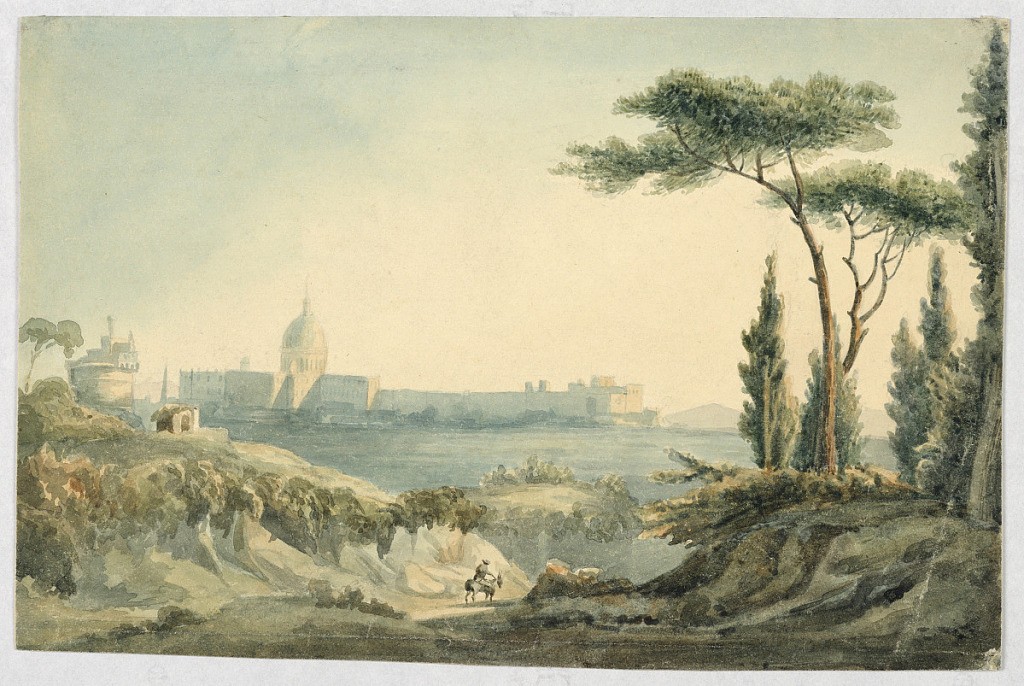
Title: View of Rome, showing St. Peter's and the Vatican
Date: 1750–1775
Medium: Brush and watercolor on paper
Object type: Drawing
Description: View from a hillside showing, from left to right, the Castel S. Angelo, Saint Peter's, and the Vatican. Umbrella pines in the right foreground.